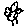
Label: bird